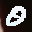
Label: 0